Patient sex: M
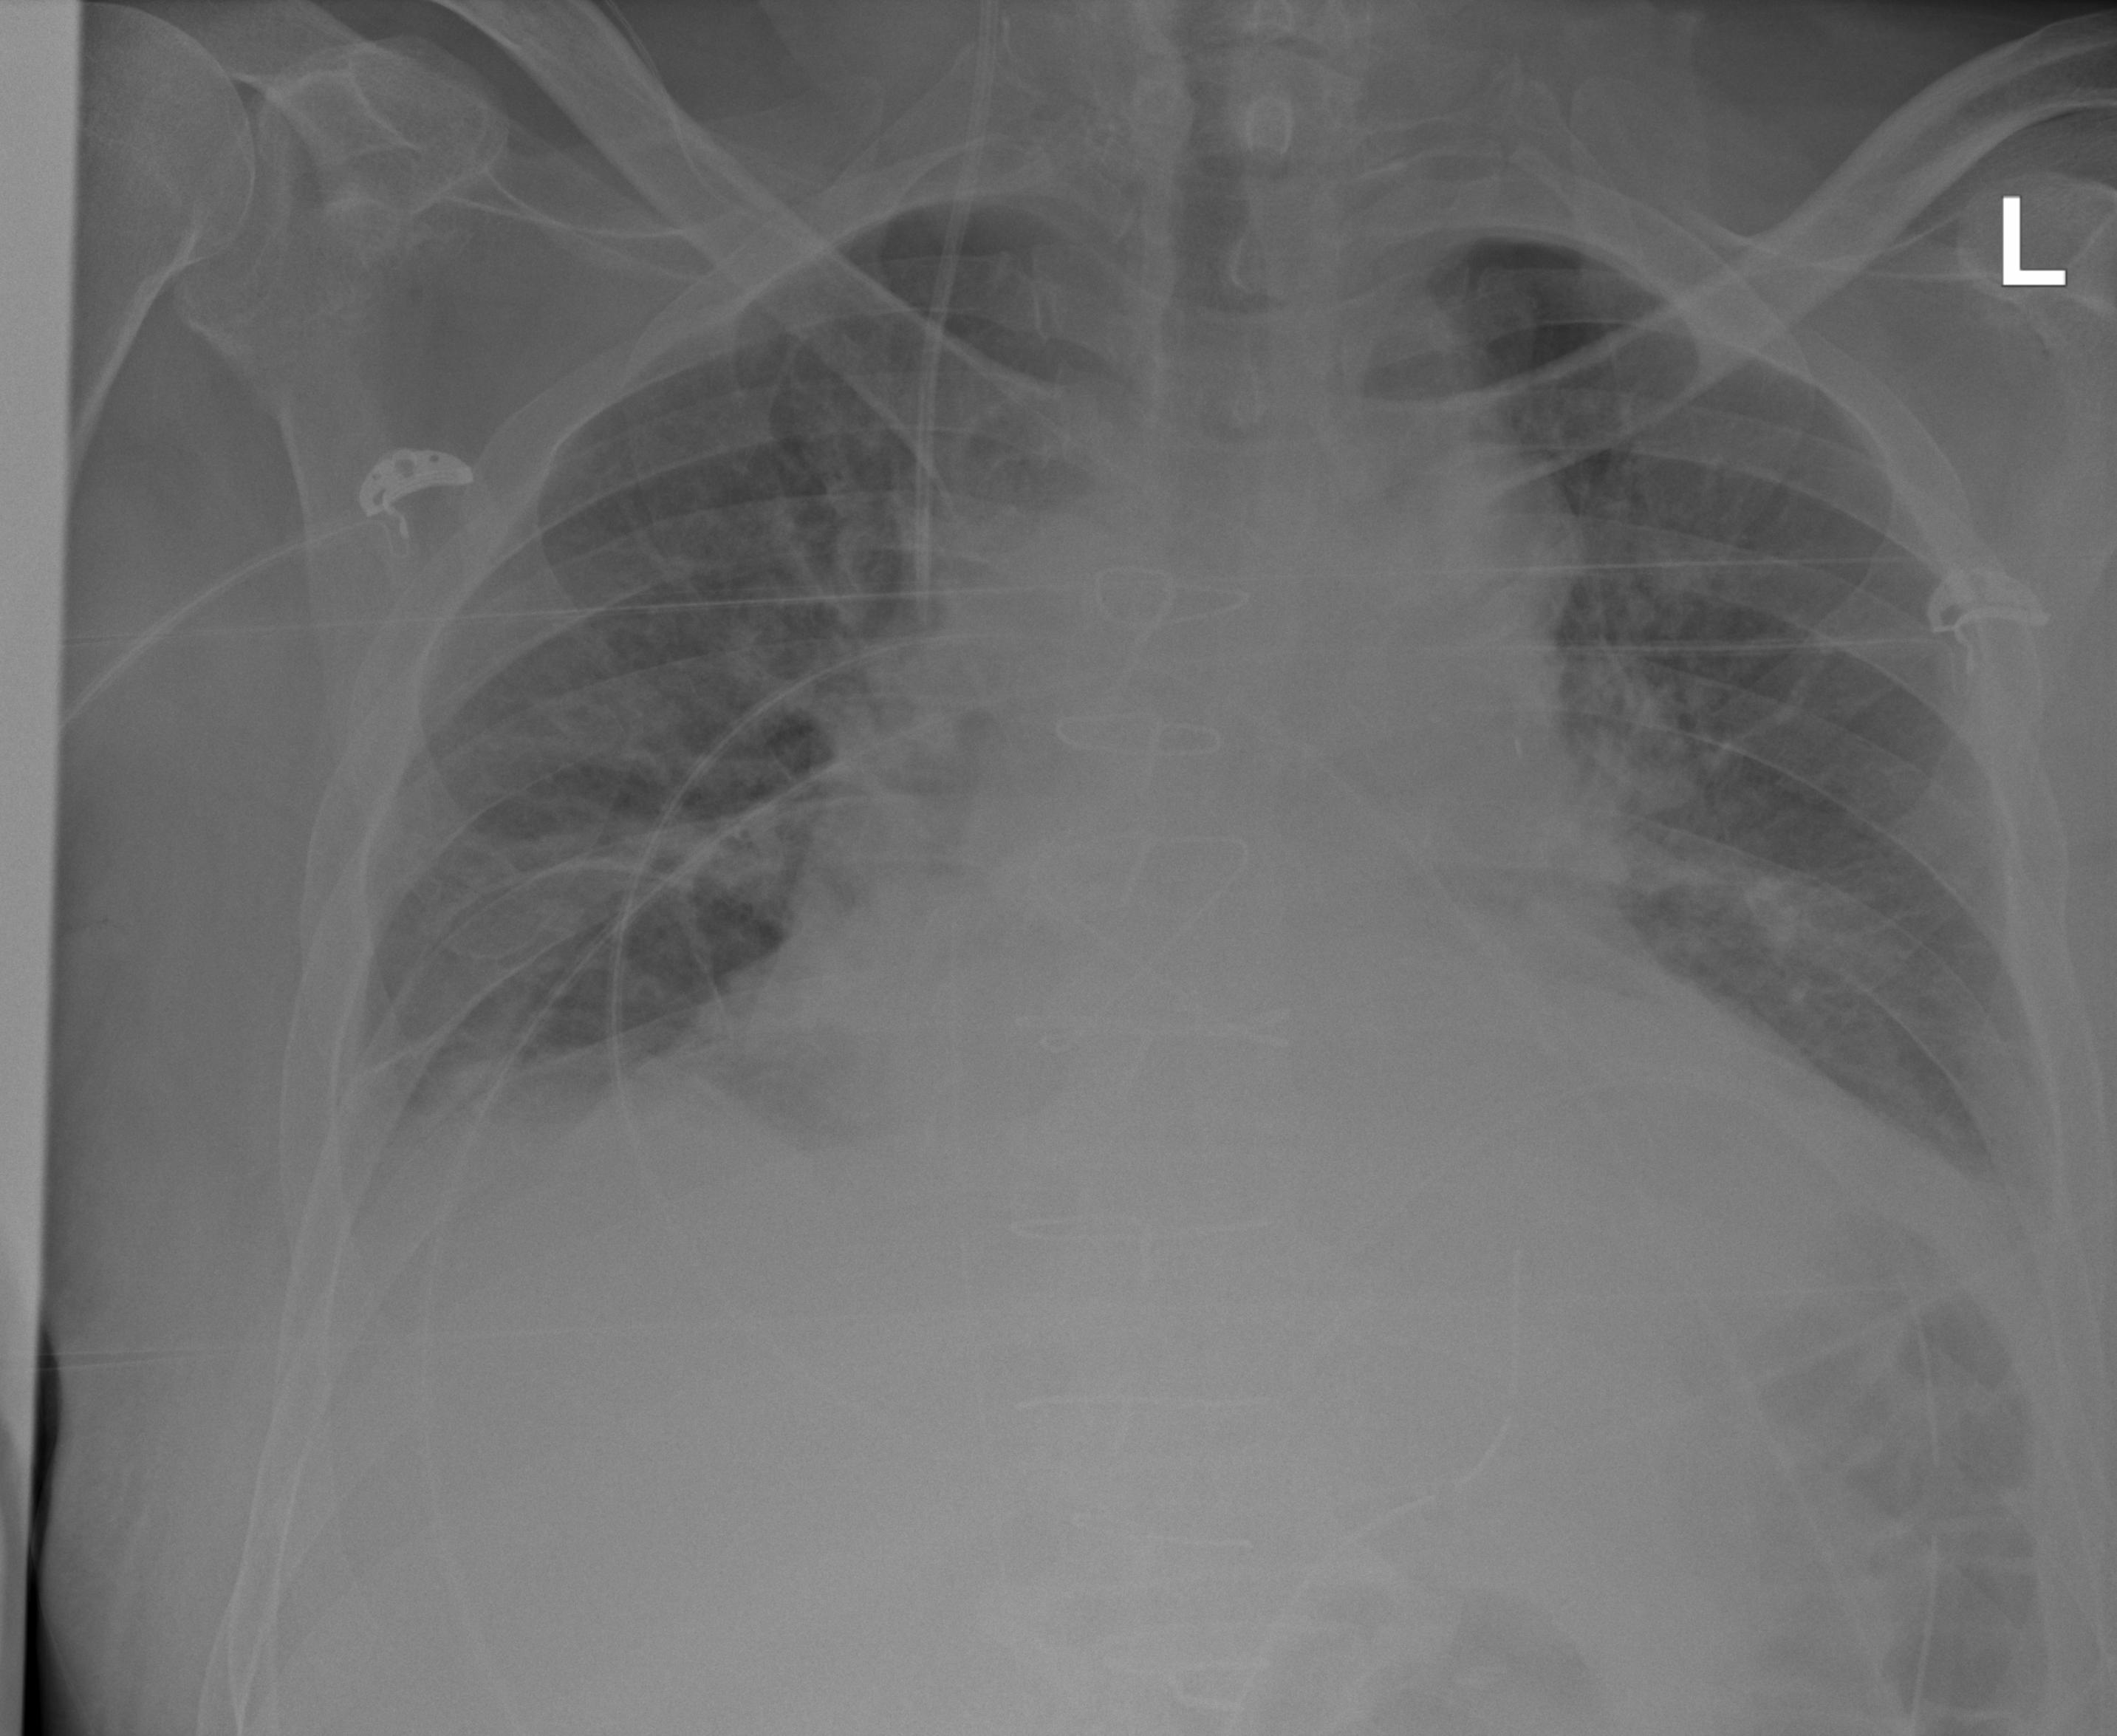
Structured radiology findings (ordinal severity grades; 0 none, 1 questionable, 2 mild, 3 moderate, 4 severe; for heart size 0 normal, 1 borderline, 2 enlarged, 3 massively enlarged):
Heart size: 3
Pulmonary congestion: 0
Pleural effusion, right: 0
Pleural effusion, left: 2
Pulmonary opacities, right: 0
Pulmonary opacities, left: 0
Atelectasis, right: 2
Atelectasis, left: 2